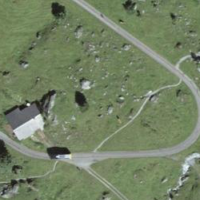
EUNIS habitat code: 52
Species observed at this site:
Euphorbia cyparissias
Astrantia major